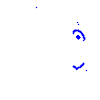
Particle: pion